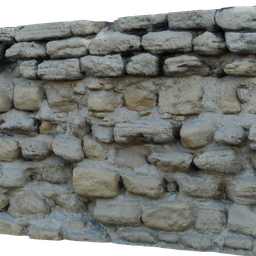
Label: architecture